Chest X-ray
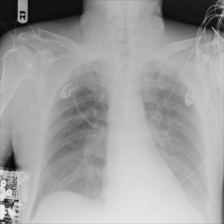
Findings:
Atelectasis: negative
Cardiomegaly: negative
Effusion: negative
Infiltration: positive
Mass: negative
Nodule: negative
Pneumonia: negative
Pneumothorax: negative
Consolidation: negative
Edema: negative
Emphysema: negative
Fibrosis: negative
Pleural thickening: negative
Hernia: negative